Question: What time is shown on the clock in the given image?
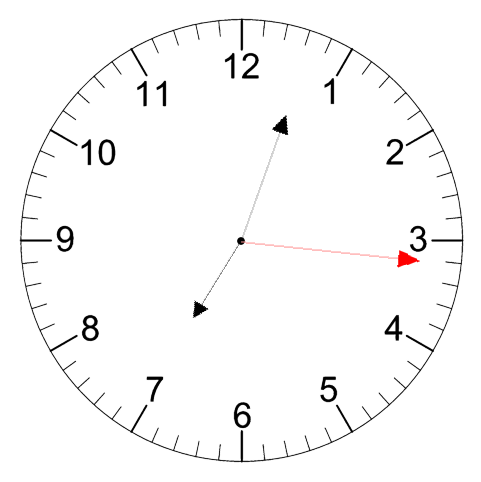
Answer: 07:03:16